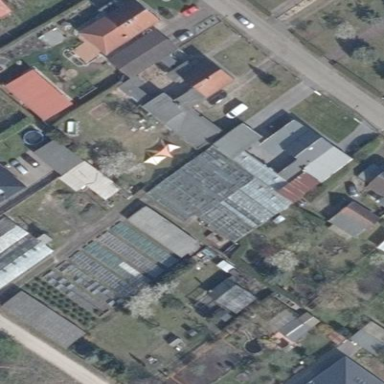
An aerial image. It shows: Greenhouse.